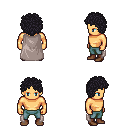
a pixel art fantasy rpg character, male body template, human, tanned skin, gray cape, teal pants, raven curly afro hairstyle, brown shoes, four views (front, back, left, right), 2x2 character sprite sheet, small pixel art, hard edges, no anti-aliasing